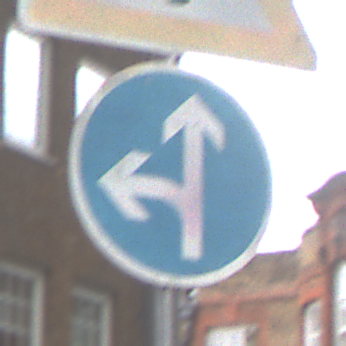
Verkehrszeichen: VorgeschriebeneFahrtrichtungGeradeausOderLinks
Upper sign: Lichtzeichenanlage
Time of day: MorningAfternoon
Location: Outdoor (Urban)
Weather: Overcast
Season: NotSpecified
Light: Natural